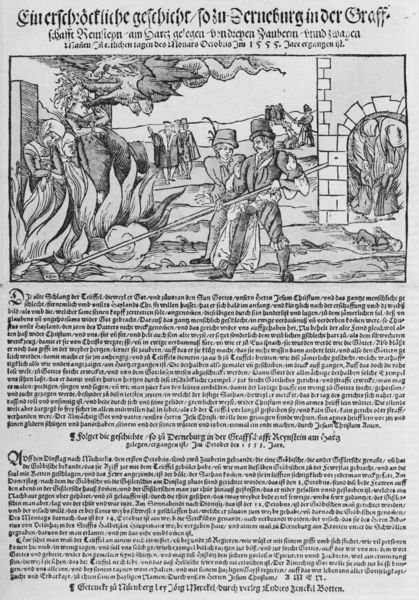
Titel: Ein erschröckliche geschicht/ so zu Derneburg
Künstler: Georg Merkel
Standort: Zürich.
Institution: Wickiana
Schlagwörter: feuer, himmel, mann, weiß, wolken, frauen, menschen, stadt, frau, hut, hüte, männer, schwarz, wolke, architektur, geschichte, mensch, rahmen, stein, steine, tod, bild, rauch, sonne, boden, figur, paar, blatt, ofen, holzschnitt, schrift, bogen, stab, mauer, grafik, graphik, rundbogen, brand, inschrift, tor, flamme, buch, flammen, druck, druckgrafik, schraffur, holzstich, radierung, stich, seite, illustration, schwarzweiß, text, zeitschrift, zeitung, buchstaben, initiale, überschrift, buchdruck, buchseite, portal, hölle, teufel, mittelalter, mönch, mönche, heilige, stange, absatz, flugblatt, altdeutsch, drache, kirsche, pater, feuersbrunst, hexe, hexen, illustrtion, monster, latein, schirft, verbrennung, schmied, schüren, hexenverbrennung, verbrennen, seriendruck, scheiterhaufen, blocksatz, fratre, überschirft, weolke, a, d, kepmten